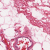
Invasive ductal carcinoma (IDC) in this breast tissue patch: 0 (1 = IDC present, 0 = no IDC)